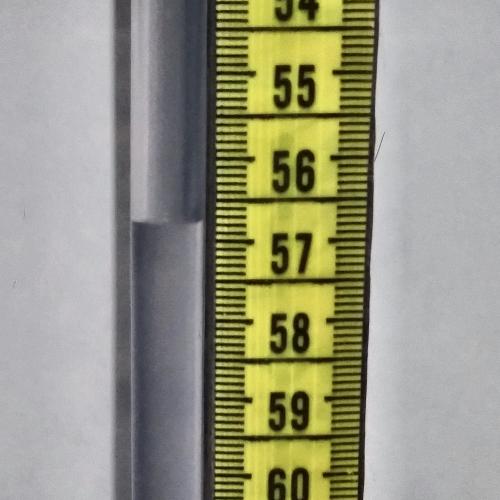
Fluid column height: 56.8 cm